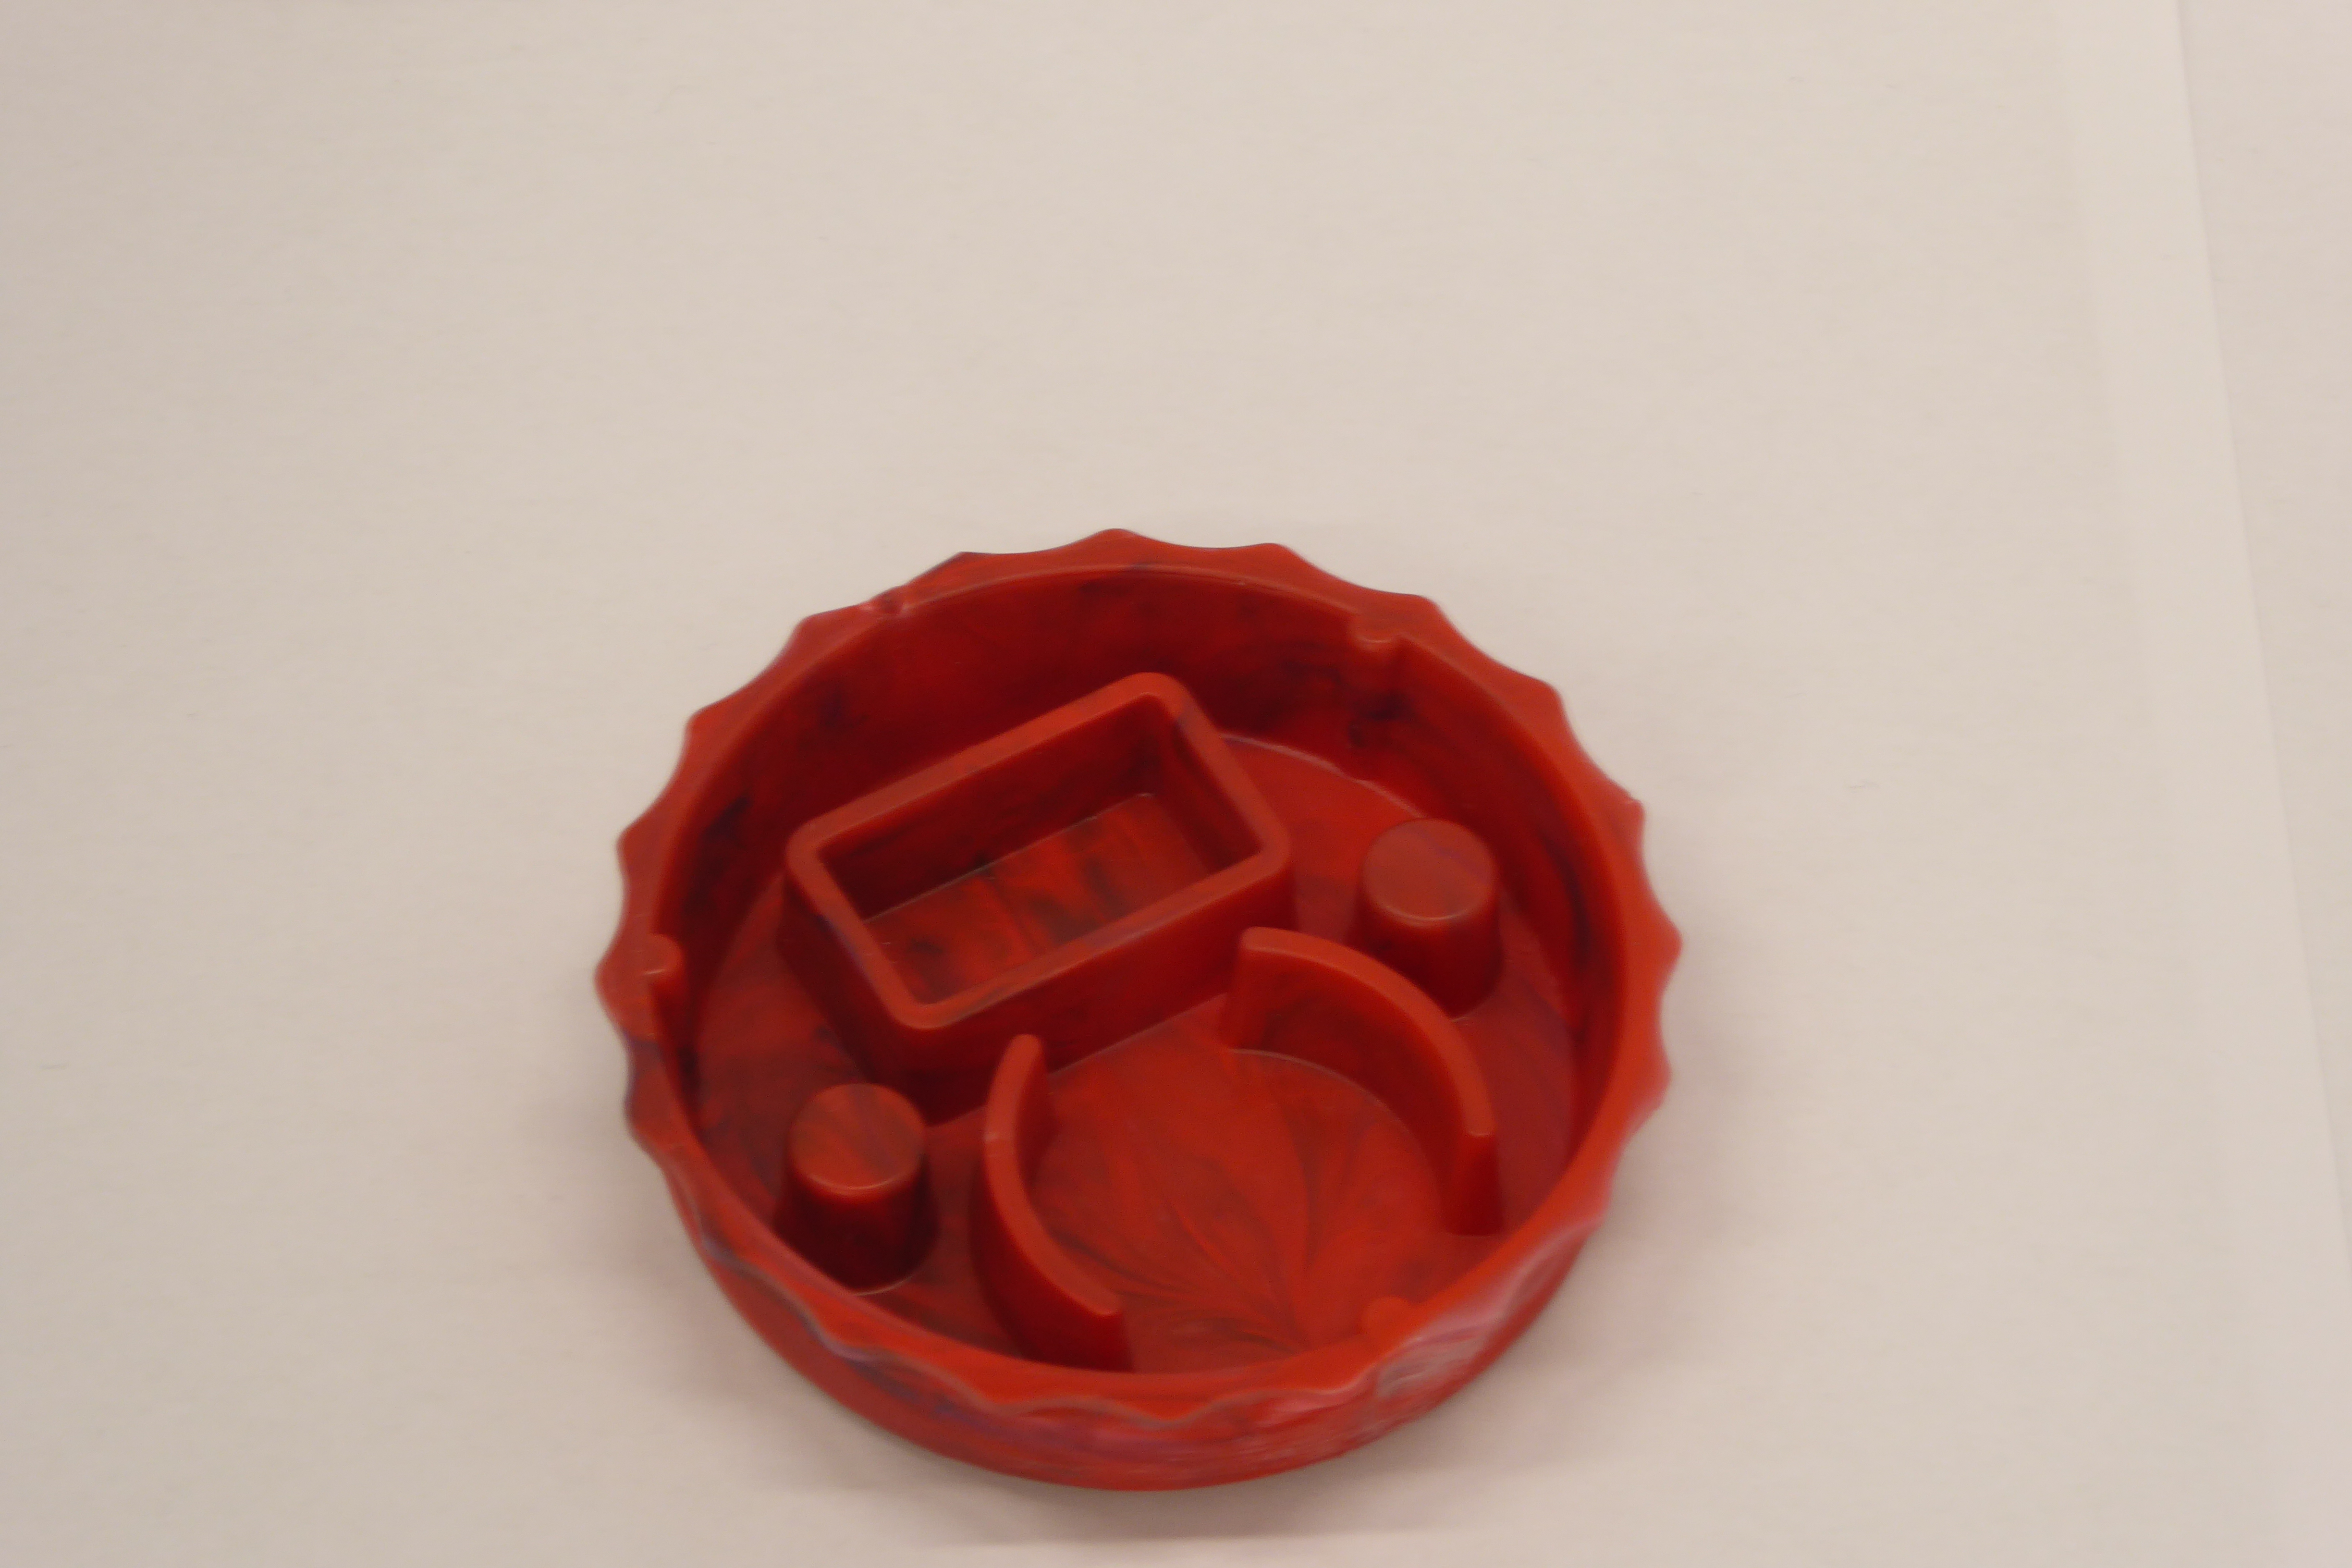
Label: Bottle Opener - Cover